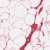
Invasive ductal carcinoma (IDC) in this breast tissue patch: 0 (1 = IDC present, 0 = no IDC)